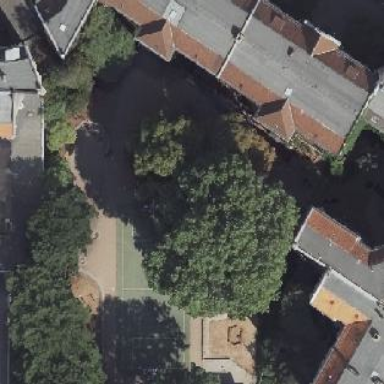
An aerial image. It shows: School.